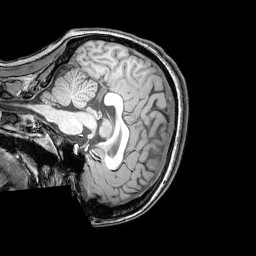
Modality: T1w
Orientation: sagittal
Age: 21
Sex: female
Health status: healthy
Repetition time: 0.081 s
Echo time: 0.037 s